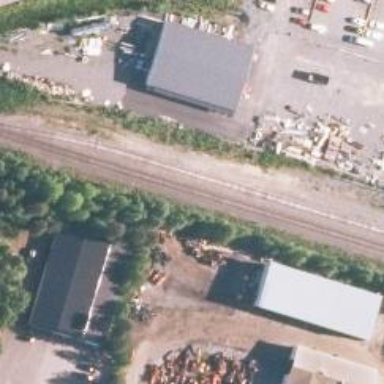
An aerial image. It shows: Wedge is used for the railway derail.